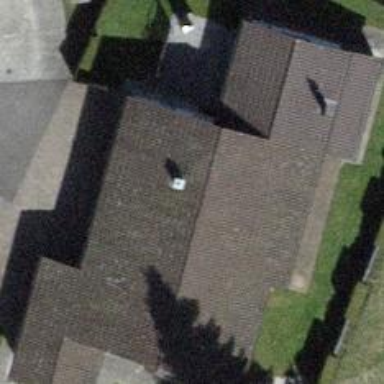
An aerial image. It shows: Building with tile roof.